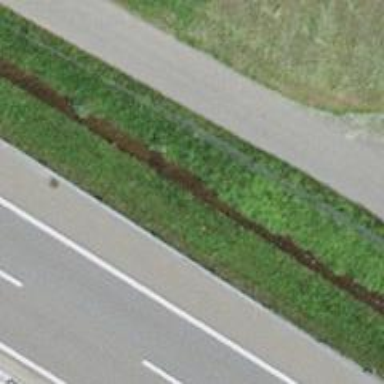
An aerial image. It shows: Ditch serving as waterway.